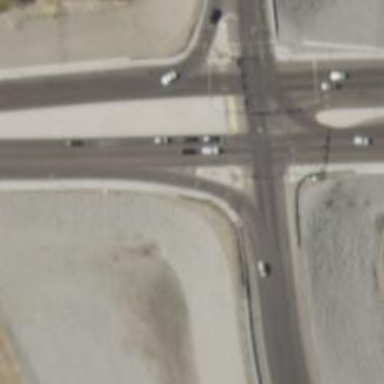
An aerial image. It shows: Solid stop line on the road marking.